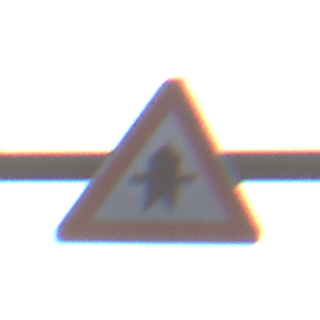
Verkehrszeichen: Vorfahrt
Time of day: SunriseSunset
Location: Outdoor (Urban)
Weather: Clear
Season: NotSpecified
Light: Natural